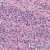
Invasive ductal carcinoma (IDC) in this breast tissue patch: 1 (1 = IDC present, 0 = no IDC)